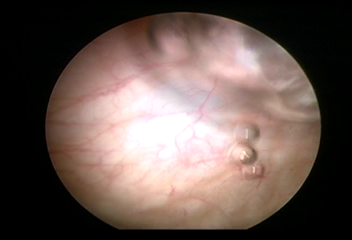
Modality: WLC
Class: Normal mucosa
Bladder cancer association: No